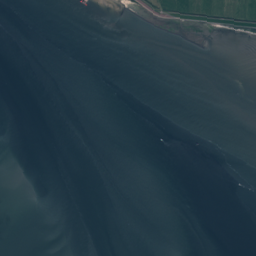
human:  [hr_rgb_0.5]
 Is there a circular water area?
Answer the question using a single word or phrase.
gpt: no

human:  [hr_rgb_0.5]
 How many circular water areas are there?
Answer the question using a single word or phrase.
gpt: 0

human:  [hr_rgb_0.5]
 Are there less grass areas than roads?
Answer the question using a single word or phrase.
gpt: no

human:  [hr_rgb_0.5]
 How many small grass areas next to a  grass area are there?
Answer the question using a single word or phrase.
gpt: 0

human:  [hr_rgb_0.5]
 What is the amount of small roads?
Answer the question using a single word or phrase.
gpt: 13

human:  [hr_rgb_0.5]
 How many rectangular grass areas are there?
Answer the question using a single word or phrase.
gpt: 5

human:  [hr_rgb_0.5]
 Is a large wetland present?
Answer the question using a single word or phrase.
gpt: yes

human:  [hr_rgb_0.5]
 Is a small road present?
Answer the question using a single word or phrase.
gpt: yes

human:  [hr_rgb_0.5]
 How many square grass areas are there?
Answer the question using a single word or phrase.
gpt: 0

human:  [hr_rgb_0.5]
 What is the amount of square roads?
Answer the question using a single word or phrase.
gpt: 0

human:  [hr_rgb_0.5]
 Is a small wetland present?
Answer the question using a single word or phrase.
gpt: yes

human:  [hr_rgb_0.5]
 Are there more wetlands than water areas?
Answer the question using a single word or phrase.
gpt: no

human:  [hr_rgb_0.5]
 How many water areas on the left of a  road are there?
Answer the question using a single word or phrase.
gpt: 9

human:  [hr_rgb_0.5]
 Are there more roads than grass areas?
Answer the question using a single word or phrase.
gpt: no

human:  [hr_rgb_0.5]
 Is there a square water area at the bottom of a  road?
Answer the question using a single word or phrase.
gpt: no

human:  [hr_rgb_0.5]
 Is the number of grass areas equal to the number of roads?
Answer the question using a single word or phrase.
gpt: no

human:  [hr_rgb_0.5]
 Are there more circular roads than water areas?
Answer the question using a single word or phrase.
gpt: no

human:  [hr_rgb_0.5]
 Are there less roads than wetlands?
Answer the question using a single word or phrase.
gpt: no

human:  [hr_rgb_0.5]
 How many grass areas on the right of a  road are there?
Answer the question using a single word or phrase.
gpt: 15

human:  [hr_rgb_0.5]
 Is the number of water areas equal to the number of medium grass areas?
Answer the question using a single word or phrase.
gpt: no

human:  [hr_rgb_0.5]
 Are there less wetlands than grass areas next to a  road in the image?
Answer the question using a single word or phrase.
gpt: yes

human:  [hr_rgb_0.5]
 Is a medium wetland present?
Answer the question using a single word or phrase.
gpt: yes

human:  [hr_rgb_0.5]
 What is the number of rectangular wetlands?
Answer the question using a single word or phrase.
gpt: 0

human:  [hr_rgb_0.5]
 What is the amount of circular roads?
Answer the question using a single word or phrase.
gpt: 0

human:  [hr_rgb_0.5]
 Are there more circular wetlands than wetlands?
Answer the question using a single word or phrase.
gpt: no

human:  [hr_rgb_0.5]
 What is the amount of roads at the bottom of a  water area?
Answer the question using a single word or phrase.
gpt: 8

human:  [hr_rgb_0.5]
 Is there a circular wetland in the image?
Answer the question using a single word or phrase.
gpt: no

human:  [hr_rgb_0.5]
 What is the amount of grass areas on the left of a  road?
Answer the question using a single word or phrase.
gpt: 17

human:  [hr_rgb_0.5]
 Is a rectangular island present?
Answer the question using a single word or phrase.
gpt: no

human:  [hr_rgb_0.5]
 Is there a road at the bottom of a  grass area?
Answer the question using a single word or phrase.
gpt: yes

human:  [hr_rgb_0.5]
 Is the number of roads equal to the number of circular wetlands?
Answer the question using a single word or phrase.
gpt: no

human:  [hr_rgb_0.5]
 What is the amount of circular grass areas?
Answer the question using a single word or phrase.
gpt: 0

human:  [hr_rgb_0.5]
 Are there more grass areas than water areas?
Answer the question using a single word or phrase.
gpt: yes

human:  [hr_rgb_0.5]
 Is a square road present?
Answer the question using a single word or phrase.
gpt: no

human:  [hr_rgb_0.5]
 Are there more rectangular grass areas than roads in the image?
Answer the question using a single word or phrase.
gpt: no

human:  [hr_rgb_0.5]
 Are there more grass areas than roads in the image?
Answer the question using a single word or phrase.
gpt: yes